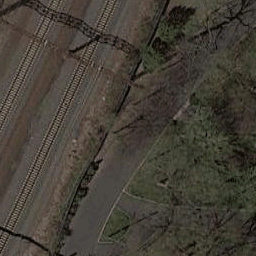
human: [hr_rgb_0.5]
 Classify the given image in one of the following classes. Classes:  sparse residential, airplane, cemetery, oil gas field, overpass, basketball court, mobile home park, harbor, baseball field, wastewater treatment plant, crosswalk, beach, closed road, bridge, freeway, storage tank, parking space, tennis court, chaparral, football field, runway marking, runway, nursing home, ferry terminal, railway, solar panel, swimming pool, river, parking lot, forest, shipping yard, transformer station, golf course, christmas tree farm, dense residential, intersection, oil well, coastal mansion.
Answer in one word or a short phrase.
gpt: railway